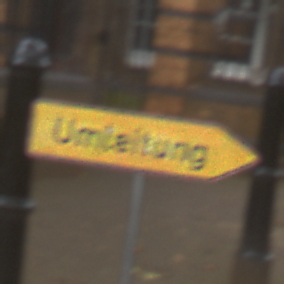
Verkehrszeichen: UmleitungswegweiserRechtsweisend
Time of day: MorningAfternoon
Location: Outdoor (Urban)
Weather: Overcast
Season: NotSpecified
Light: Natural